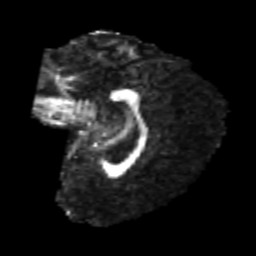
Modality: FA
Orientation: sagittal
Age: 24
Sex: female
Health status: healthy
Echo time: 0.074 s